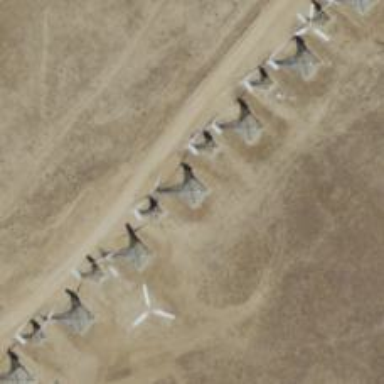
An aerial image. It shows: Wind power generator employing wind turbines.